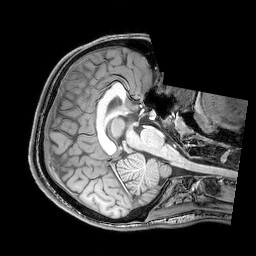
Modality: T1w
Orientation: axial